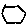
Label: hexagon